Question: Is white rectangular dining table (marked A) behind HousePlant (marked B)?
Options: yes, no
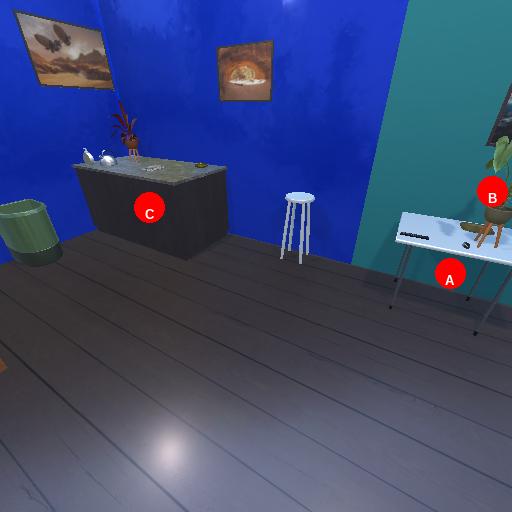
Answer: yes